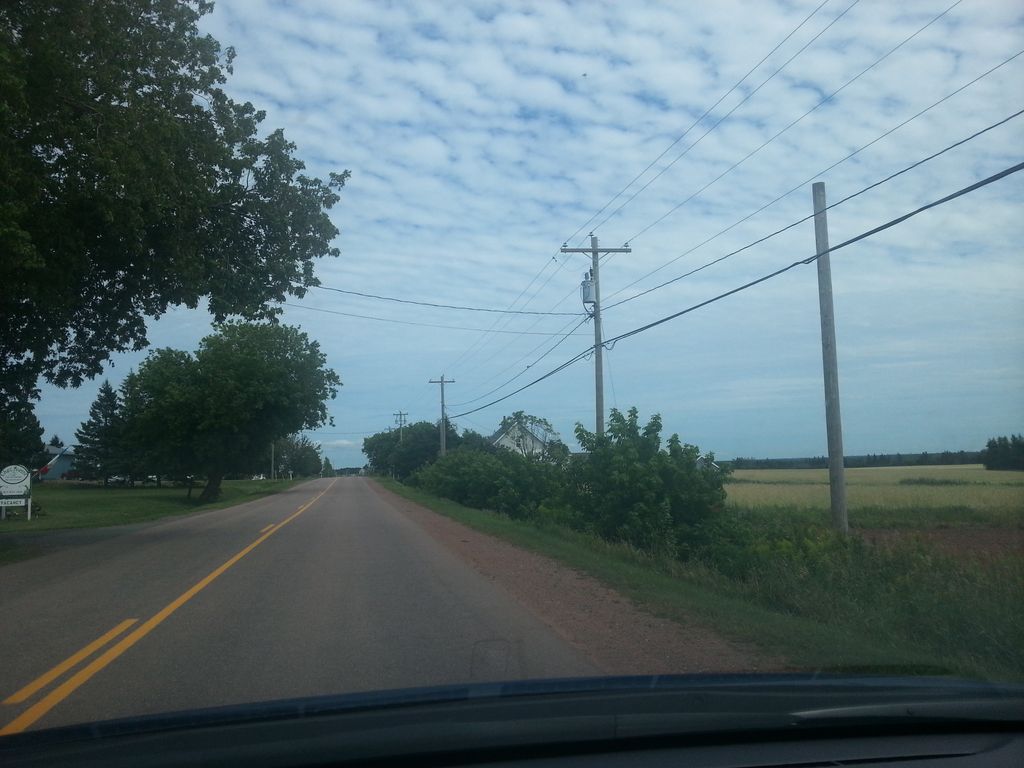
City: charlottetown